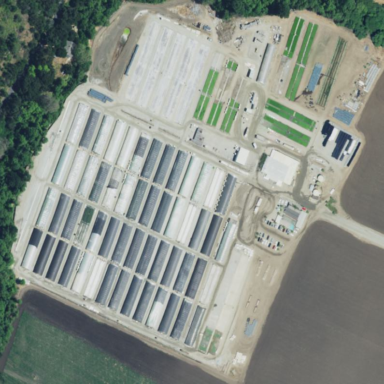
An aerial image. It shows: Greenhouse used for horticulture.